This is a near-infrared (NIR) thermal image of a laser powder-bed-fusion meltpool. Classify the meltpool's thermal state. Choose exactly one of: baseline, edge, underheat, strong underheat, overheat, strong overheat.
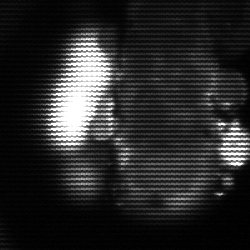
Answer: strong underheat